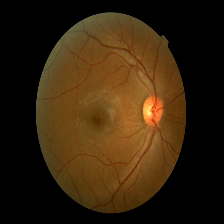
Diabetic retinopathy grade: Mild